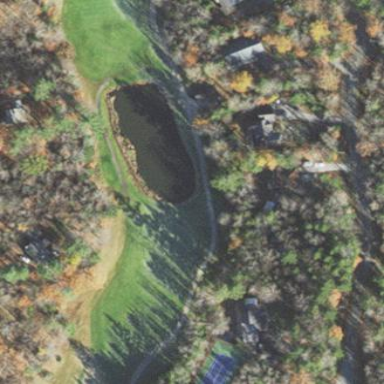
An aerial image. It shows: Golf fairway surrounded by grass.